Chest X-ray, PA view. Patient: 67 years old, sex M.
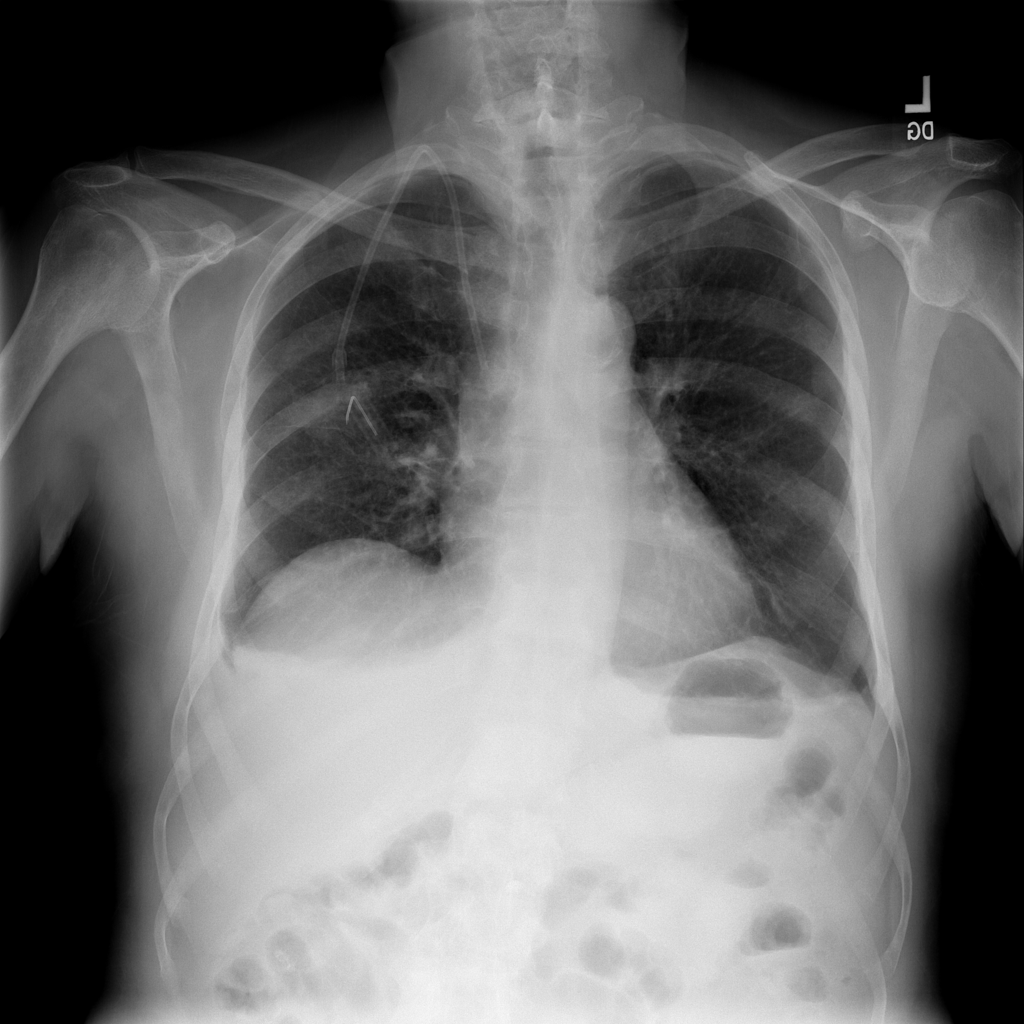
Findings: Effusion